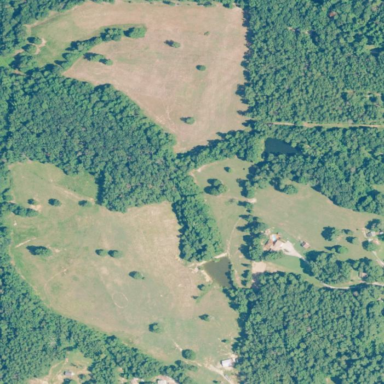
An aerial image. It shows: Farm.